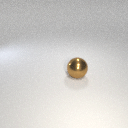
large brown metal sphere